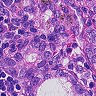
Metastatic tissue present: yes